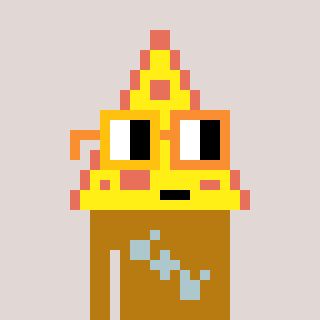
a pixel art character with square yellow and orange glasses, a pizza-shaped head and a gold-colored body on a warm background